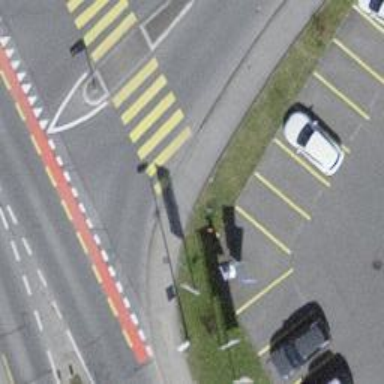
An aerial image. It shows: Kerb barrier.